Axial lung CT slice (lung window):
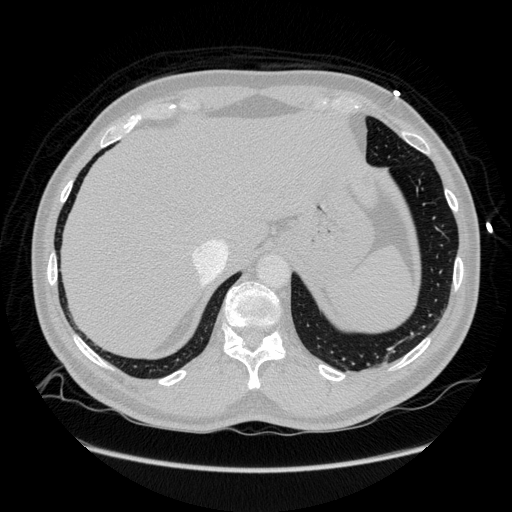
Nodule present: no